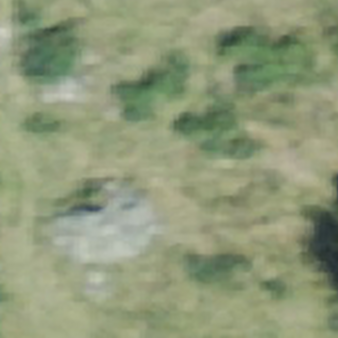
Label: other